Question: I am trying to make a curvy slider where one can click and drag a circle along a path. That is working fine but when i drag the circle after it has been dragged to certain position, it gets back to it's original position
'''
var s=Snap('svg');
animateAlongPath = function (path, element) {
var len = Snap.path.getTotalLength(path);
var move = function(dx) {
var movePoint=Snap.path.getPointAtLength(path, dx);
this.attr({ cx: movePoint.x, cy: movePoint.y });
}
element.drag(move)
}
var path=s.path('M10 200 q 120 -120 140 0 t 140 0').attr({
fill:'none',
stroke:'black'
});
var circle=s.circle(10,200,5);
animateAlongPath(path,circle)
'''
'''
<script src="https://cdnjs.cloudflare.com/ajax/libs/snap.svg/0.3.0/snap.svg-min.js"></script>
<svg width="500" height="500" ></svg>
'''
Example image

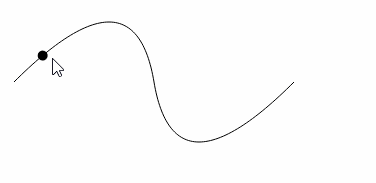
Answer: To answer that specific question, its because you are using 'dx' instead of 'x' on the drag. So 'dx' (the difference from the start of the drag) will naturally get reset each time.
So instead for the move function, you need to use the x parameter, eg
'''
var move = function( dx, dy, x, y ) {
var movePoint=Snap.path.getPointAtLength(path, x);
this.attr({ cx: movePoint.x, cy: movePoint.y });
}
'''
<URL>
However, you quite possibly don't want to end up with this, as you note it doesn't always match up.
I assume this is because 'x' or 'dx' accross the screen, doesn't translate across a curved line (due to using the curved lines length), it would only work on a straight line.
Thats beyond the scope of this question, but I have answered similar which may help at <URL>.